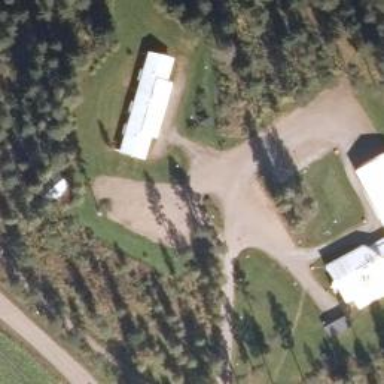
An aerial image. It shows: Driveway leading to service road.